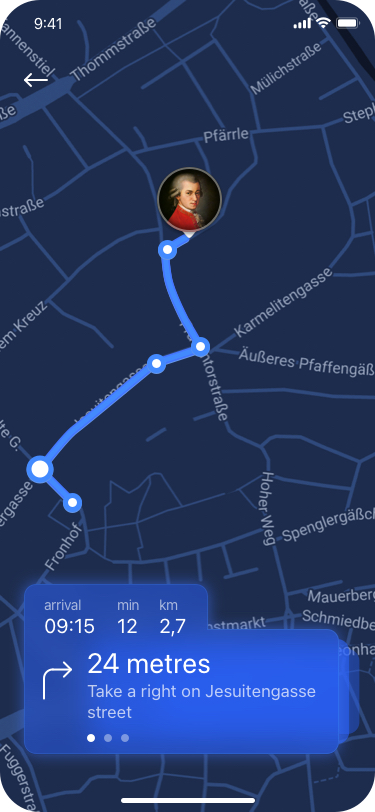
Text in this UI design:
24 metres
Take a right on Jesuitengasse street

km
2,7
min
12
arrival
09:15